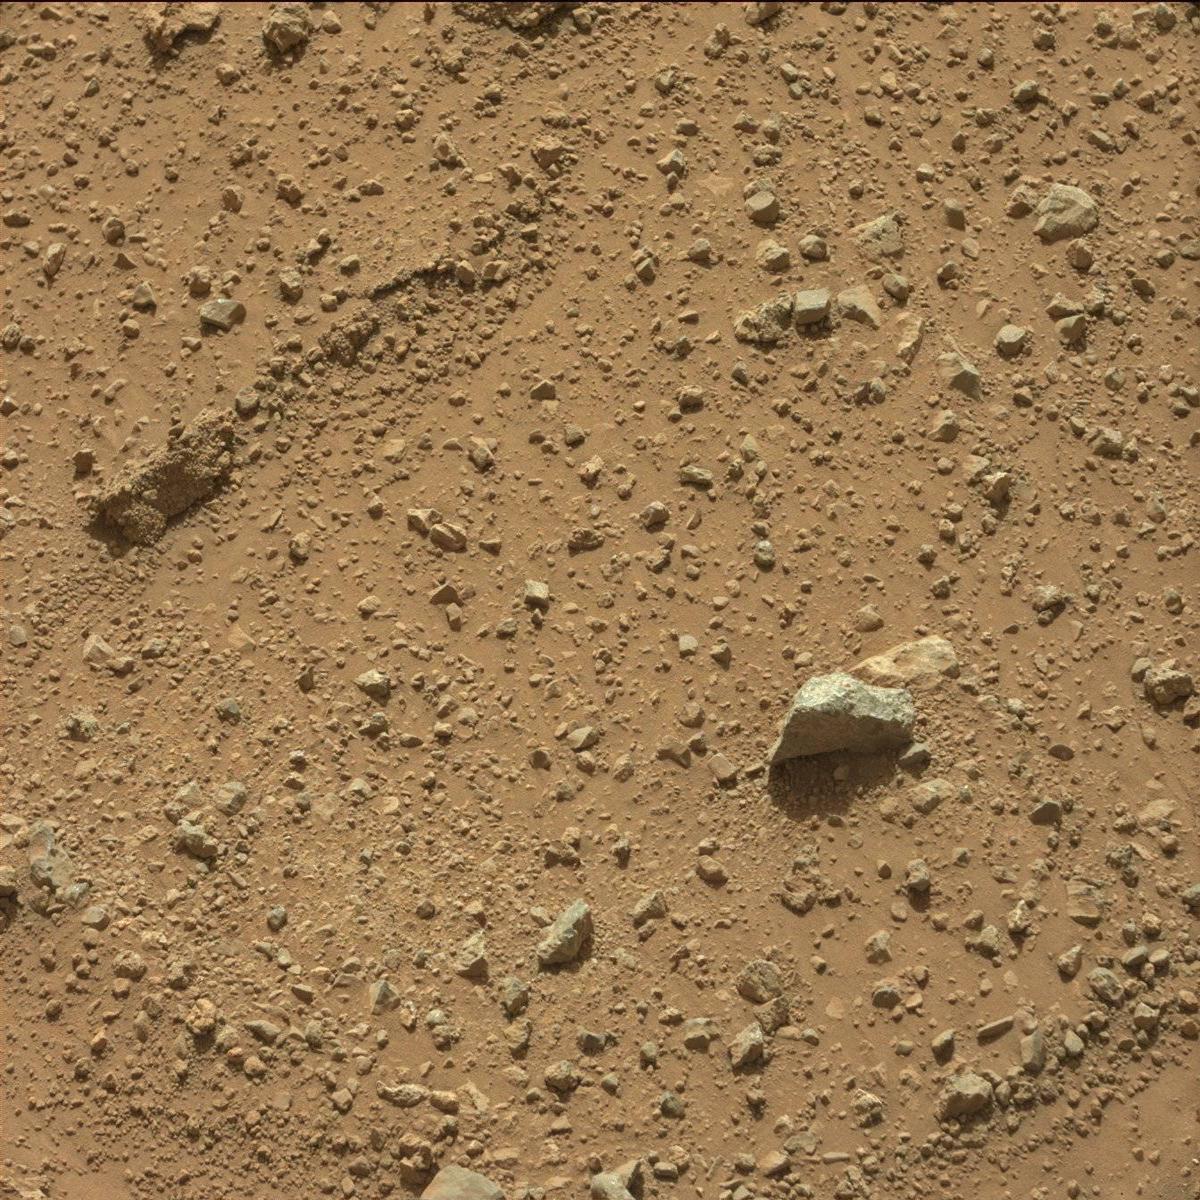
Terrain classes present: Bedrock, Rock, Sand / Soil